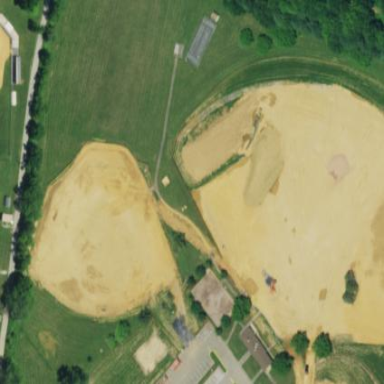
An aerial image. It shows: Baseball pitch for leisure land.